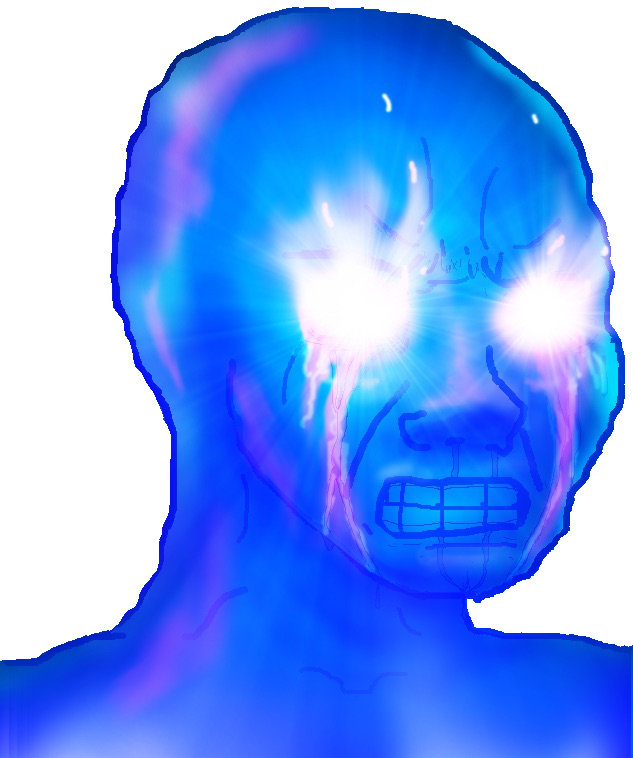
Label: 5_Rage